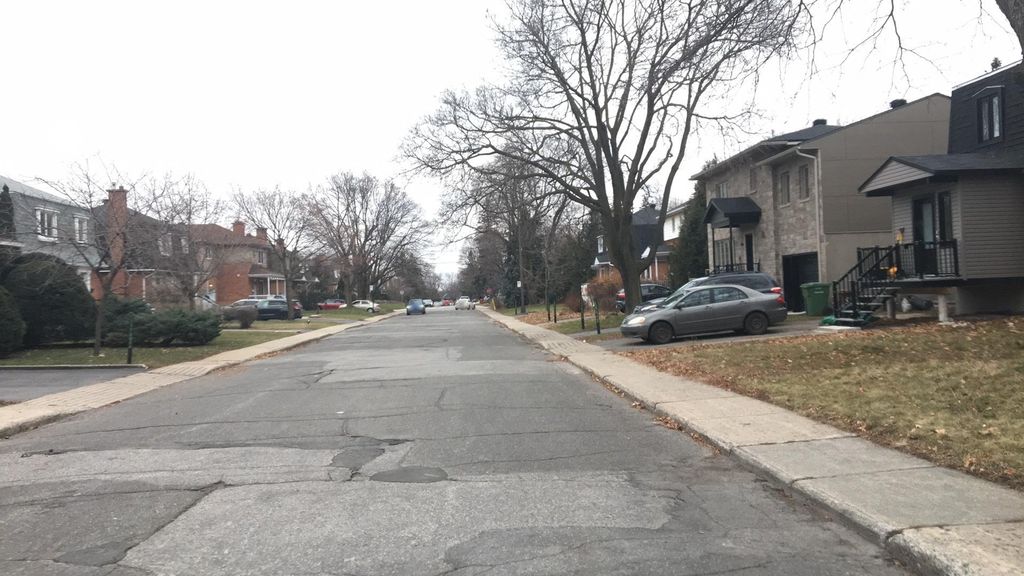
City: montreal